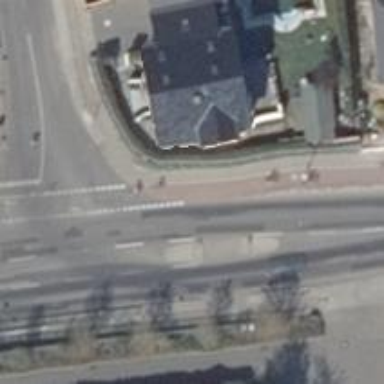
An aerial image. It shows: Unmarked footway crossing with traffic island.